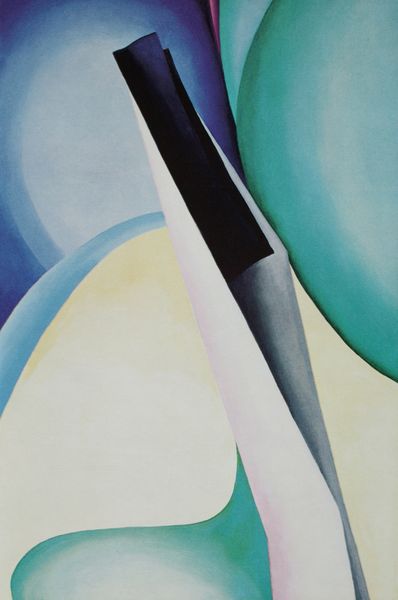
Titel: Black Spot III
Künstler: Georgia O'Keeffe
Standort: Buffalo (New York)
Institution: Albright-Knox Art Gallery
Schlagwörter: blau, weiß, grün, blume, grau, schwarz, türkis, blüte, messer, natur, kreis, wellen, ansicht, abstrakt, farben, farbe, formen, linien, spitz, geschlecht, striche, rechteck, form, diagonal, schneiden, weiblichkeit, formal, keeffe, o'eeffe, georgia, georgia o'eeffe, kreix